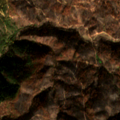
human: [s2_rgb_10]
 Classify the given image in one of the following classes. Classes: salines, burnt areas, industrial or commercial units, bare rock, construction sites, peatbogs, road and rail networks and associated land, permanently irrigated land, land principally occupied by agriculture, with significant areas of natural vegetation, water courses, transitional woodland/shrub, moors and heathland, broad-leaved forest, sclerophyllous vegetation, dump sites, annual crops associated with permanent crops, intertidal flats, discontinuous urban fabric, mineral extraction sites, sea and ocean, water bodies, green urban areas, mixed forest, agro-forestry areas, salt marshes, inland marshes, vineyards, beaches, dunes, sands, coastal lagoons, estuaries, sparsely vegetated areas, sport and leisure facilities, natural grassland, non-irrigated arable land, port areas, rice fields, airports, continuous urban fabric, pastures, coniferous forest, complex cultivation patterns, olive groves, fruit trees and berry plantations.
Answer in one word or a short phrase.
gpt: coniferous forest